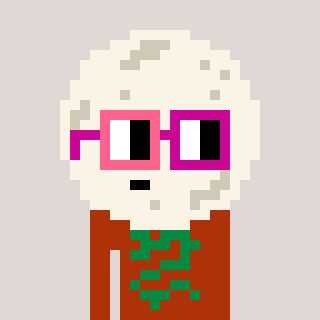
a pixel art character with square pink and red glasses, a moon-shaped head and a hotbrown-colored body on a warm background